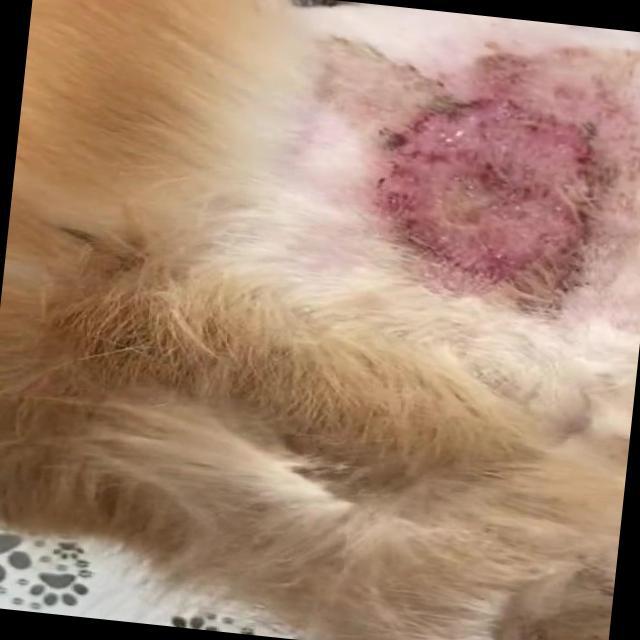
Canine dermatitis — inflammation of the skin presenting with erythema, pruritus, papules, and excoriation. May be allergic, contact, or atopic in origin.